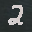
Label: 2